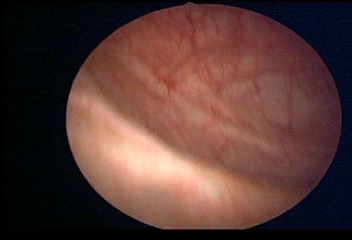
Modality: WLC
Class: Normal mucosa
Bladder cancer association: No